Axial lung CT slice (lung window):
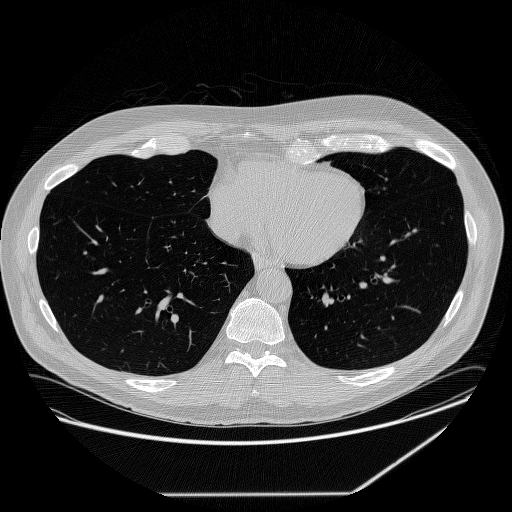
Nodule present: no